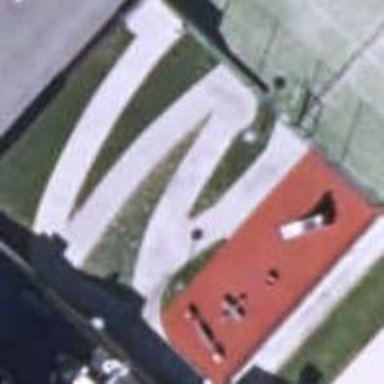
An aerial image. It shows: Playground area for leisure land.